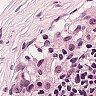
Metastatic tissue present: no